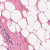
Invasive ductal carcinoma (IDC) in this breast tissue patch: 0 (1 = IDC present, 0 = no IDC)